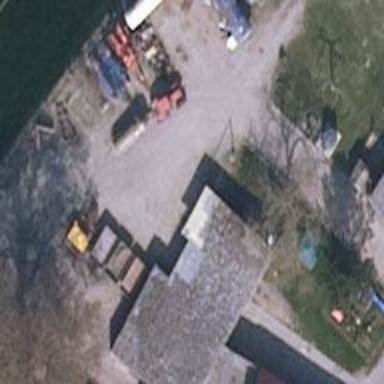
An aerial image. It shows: Manufacturing building.